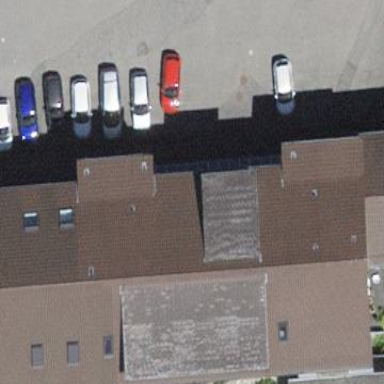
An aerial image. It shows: School building.